Question: I would like to create a widget for my application. I want it to be like the default gallery widget or Youtube widget where users can scroll through the stack of card. I have some custom images in my application. I want to display these custom images and let the user scroll through it. When he click on the image I want to take him to the application.
Is there any kind of library or any code sample which I can use to do this. Please let me know any information that would be helpful for me. Thank you for your time and efforts.

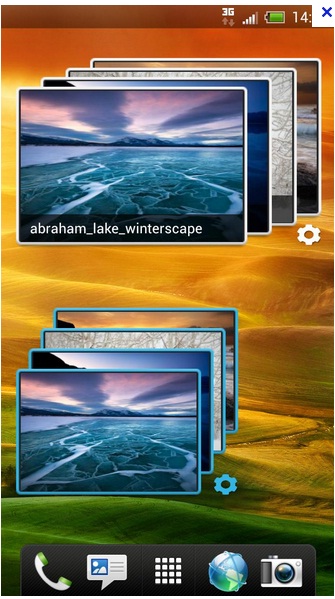
Answer: The functionality which you want can be achieved by using the 'StackView' feature.
Here I am providing you some links check out , it will help you definately.
Links:
1) <URL>
2) <URL>
3) <URL>